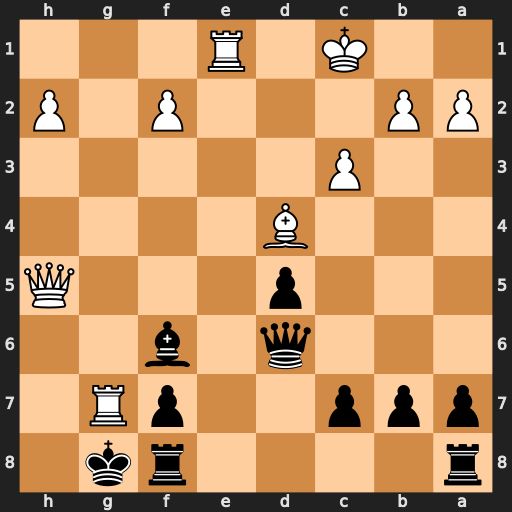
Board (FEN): r4rk1/ppp2pR1/3q1b2/3p3Q/3B4/2P5/PP3P1P/2K1R3
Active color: b
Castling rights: -
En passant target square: -
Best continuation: Bxg7 Rg1 f6